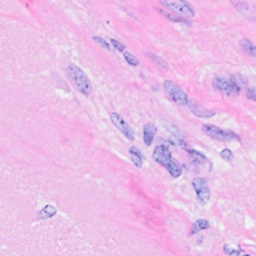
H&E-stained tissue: Breast